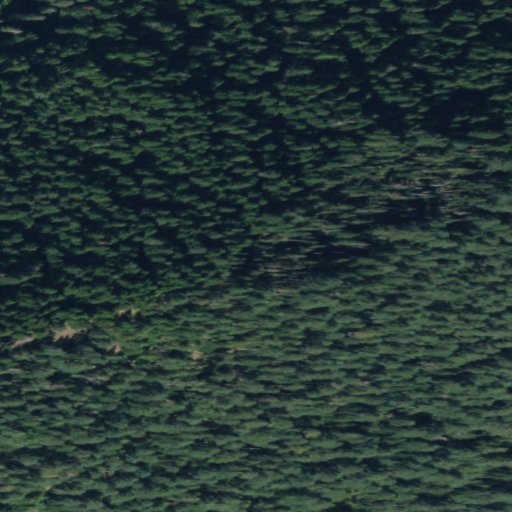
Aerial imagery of mountain in Washington named Berry Peak containing only evergreen forest